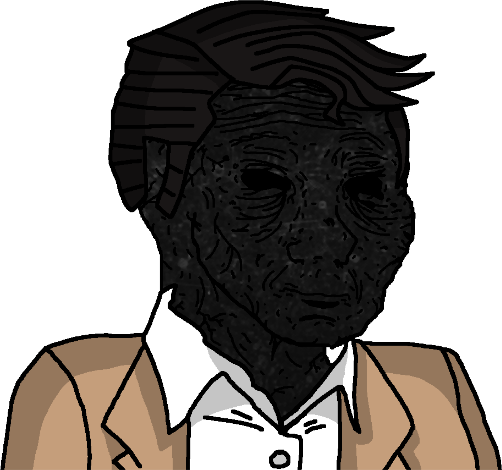
Label: 5_Tired_Wojak